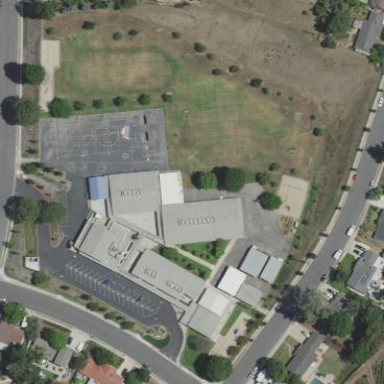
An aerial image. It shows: School.